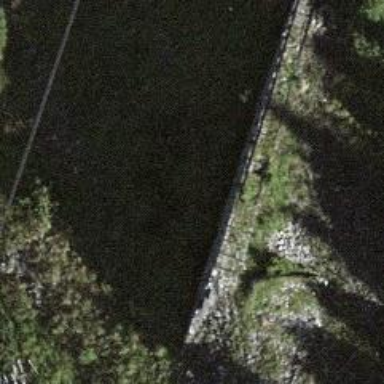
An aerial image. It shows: Disused railway with embankment.